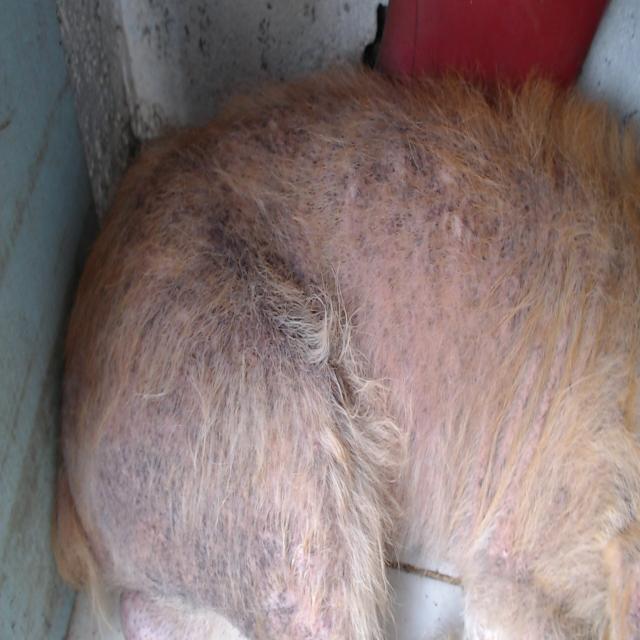
Canine demodicosis (Demodex mange) — caused by Demodex canis mites. Presents with alopecia, follicular papules, pustules, and comedones. Often localized on face and forelimbs.